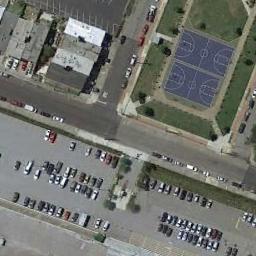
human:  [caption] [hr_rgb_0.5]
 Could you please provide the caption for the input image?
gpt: There are two basketball courts in the middle of grass next to a parking lot .

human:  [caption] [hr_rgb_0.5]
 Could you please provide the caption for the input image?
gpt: Two basketball courts on the lawn and a parking lot beside .

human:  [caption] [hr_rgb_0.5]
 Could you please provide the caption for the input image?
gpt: There are two blue basketball courts opposite the parking lot .

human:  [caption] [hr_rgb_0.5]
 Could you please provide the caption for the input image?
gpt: Beside the basketball court surrounded by the lawns,There are buildings and parking lots .

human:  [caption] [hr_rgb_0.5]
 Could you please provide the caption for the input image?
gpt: Many cars are in the parking lot next to two basketball courts .